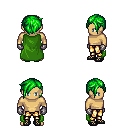
a pixel art fantasy rpg character, male body template, human, tanned skin, green cape, gold greaves, green pixie cut hairstyle, metal gloves, ghillies, four views (front, back, left, right), 2x2 character sprite sheet, small pixel art, hard edges, no anti-aliasing